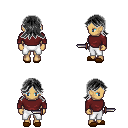
a pixel art fantasy rpg character, female body template, human, tanned skin, maroon long-sleeve shirt, white pants, gray loose hair, brown slippers, dagger, four views (front, back, left, right), 2x2 character sprite sheet, small pixel art, hard edges, no anti-aliasing